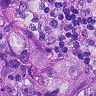
Metastatic tissue present: yes